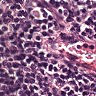
Metastatic tissue present: no